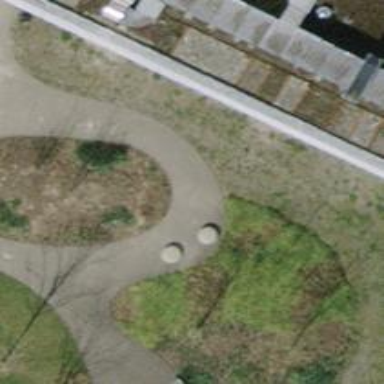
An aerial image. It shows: Bench.